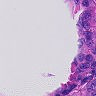
Metastatic tissue present: yes